Field crop: tomato
Growth stage: 1
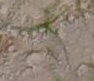
Species: cyperus